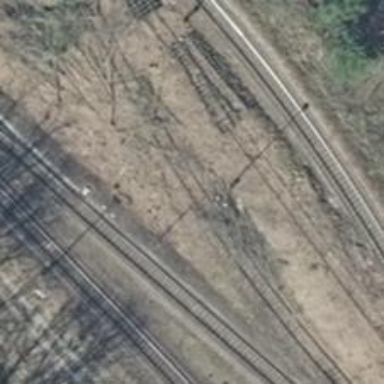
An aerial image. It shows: Abandoned railway yard.